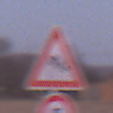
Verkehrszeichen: SeitenwindVonLinks
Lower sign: Geschwindigkeit5
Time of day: SunriseSunset
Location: Outdoor (Nature)
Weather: Clear
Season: NotSpecified
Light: Natural